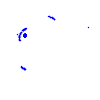
Particle: pion